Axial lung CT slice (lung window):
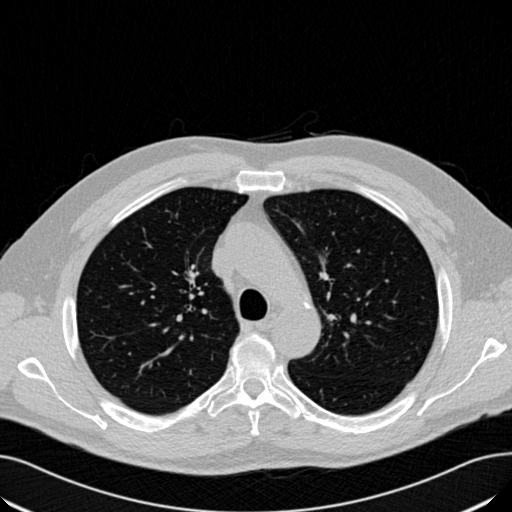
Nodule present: no